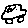
Label: car